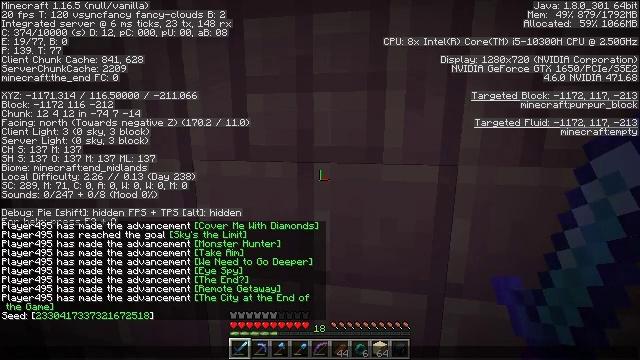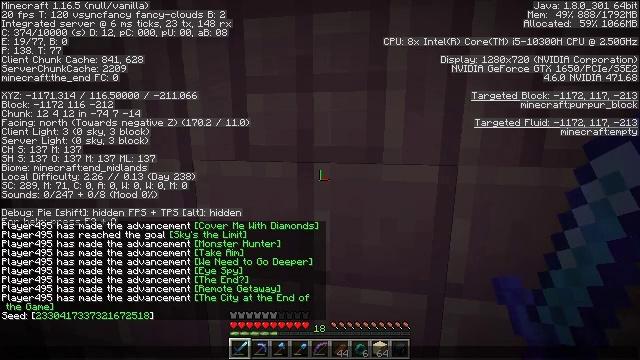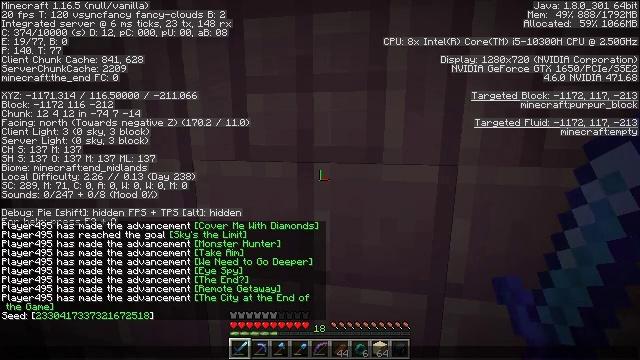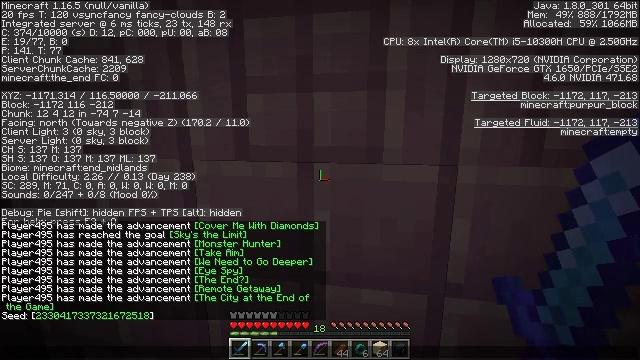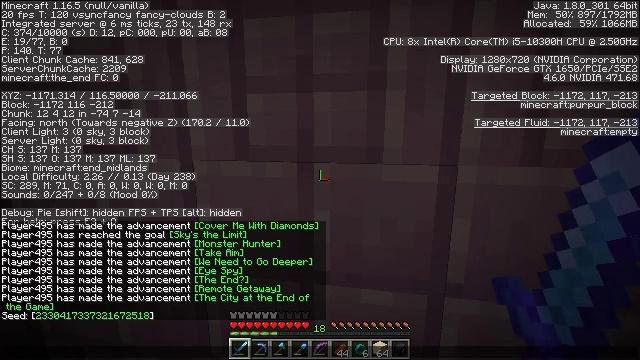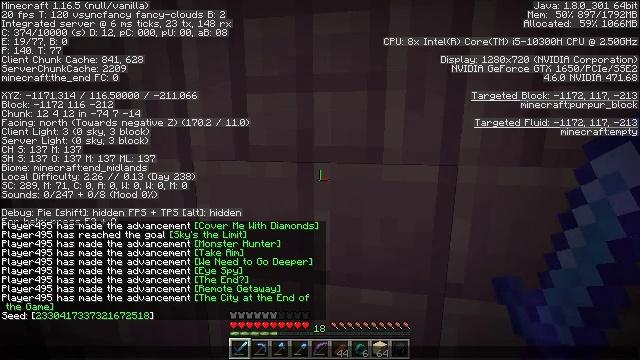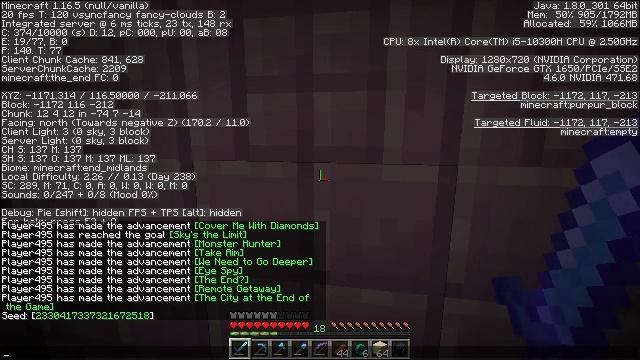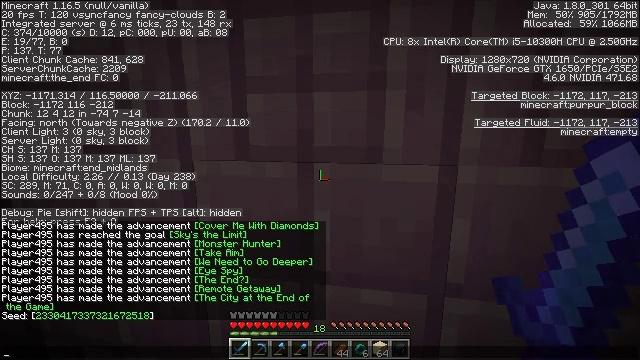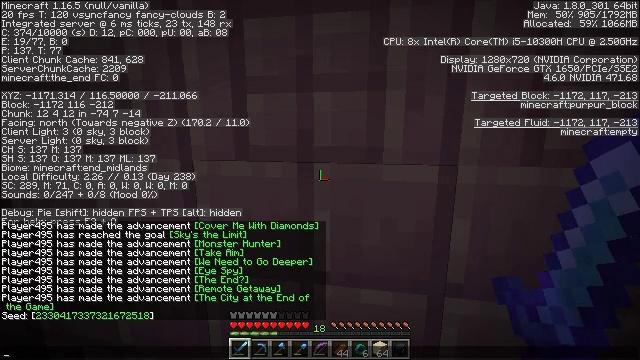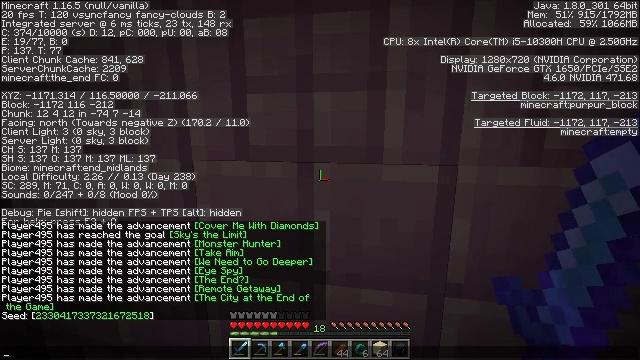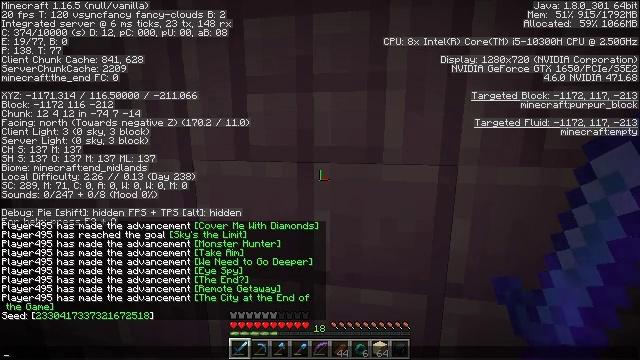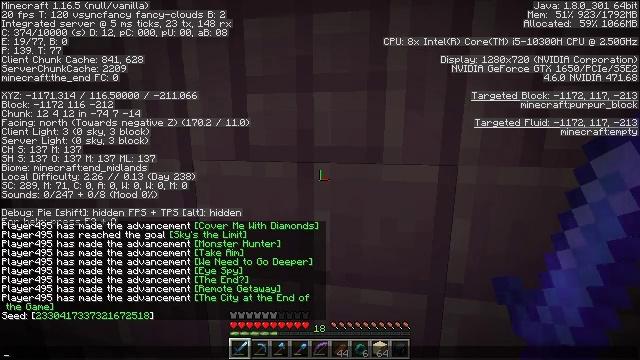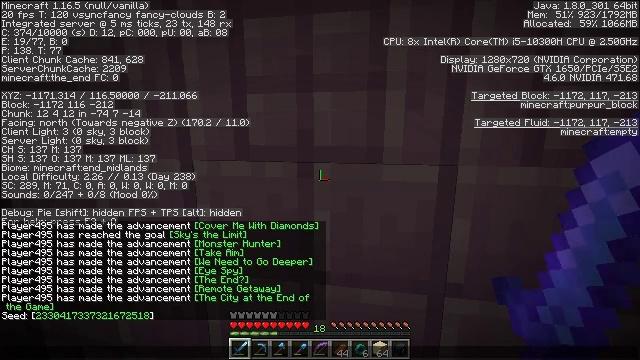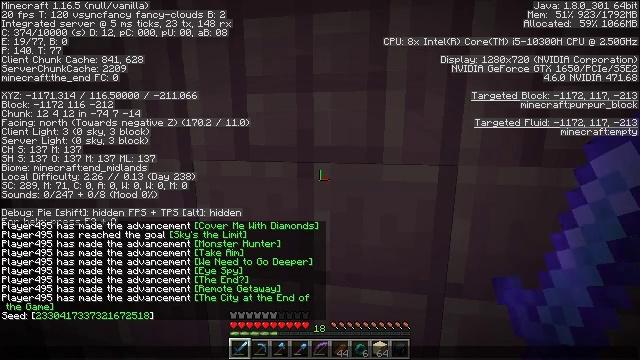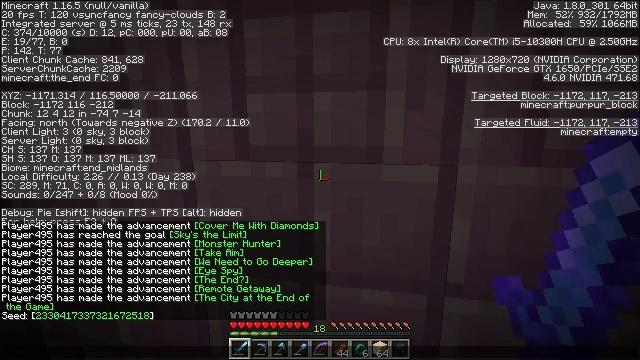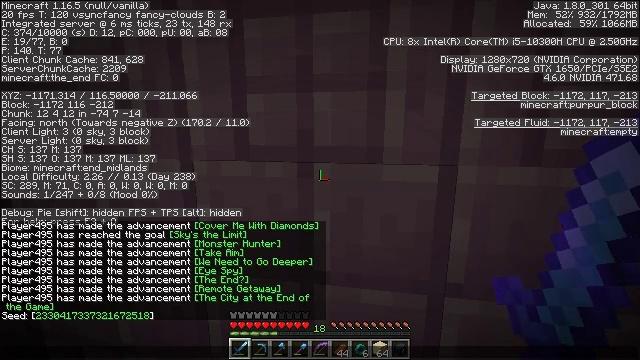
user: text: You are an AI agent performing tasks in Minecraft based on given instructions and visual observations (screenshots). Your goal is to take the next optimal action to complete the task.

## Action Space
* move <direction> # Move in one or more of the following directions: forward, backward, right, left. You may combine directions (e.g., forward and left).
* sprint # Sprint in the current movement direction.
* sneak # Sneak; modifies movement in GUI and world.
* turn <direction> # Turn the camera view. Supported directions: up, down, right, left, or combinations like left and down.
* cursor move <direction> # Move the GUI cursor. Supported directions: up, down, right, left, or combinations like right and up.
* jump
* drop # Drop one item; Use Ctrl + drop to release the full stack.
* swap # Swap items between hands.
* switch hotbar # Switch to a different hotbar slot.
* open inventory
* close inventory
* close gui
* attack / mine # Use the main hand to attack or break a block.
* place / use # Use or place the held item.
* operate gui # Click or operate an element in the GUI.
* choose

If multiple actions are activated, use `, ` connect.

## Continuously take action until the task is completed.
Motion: motion action
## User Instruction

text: Break the end stone bricks.
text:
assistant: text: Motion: no_op
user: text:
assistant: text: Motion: no_op
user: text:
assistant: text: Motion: no_op
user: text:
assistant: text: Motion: no_op
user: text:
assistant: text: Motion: no_op
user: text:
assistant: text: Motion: no_op
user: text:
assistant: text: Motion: no_op
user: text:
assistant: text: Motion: no_op
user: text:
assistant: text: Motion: no_op
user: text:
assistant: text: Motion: no_op
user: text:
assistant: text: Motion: no_op
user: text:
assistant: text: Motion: no_op
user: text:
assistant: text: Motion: no_op
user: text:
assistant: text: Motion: no_op
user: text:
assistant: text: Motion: no_op
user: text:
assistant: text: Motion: no_op
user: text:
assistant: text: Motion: no_op
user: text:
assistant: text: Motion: no_op
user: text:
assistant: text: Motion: no_op
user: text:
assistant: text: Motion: no_op
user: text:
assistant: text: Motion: no_op
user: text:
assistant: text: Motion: no_op
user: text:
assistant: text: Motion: no_op
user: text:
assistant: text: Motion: no_op
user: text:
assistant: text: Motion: no_op
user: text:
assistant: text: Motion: no_op
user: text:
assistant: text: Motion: no_op
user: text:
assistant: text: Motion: no_op
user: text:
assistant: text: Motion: no_op
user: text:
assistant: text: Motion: no_op